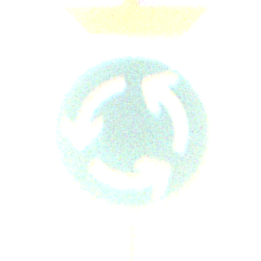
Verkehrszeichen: Kreisverkehr
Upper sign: Stop
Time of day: SunriseSunset
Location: Outdoor (Nature)
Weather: PartlyCloudy
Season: NotSpecified
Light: Natural